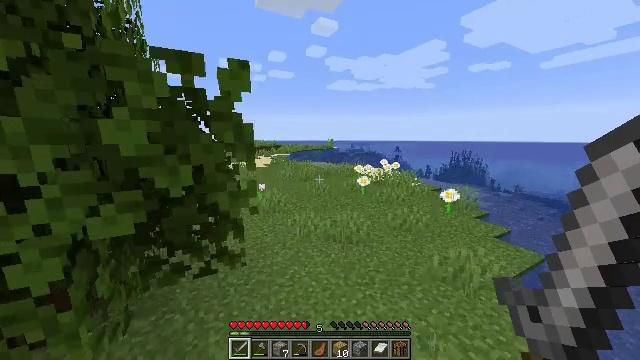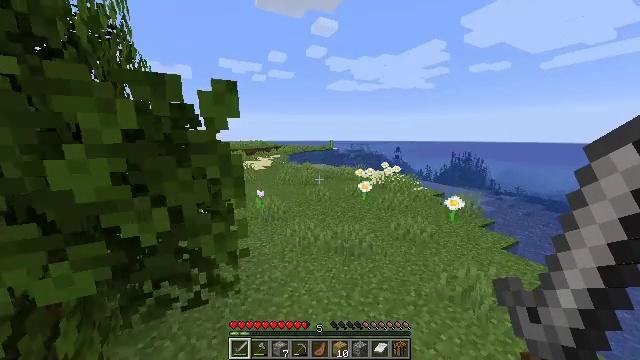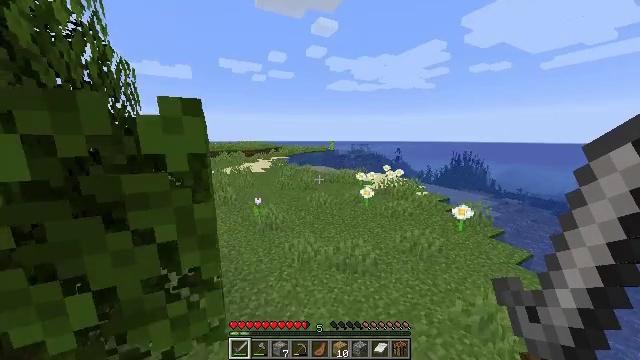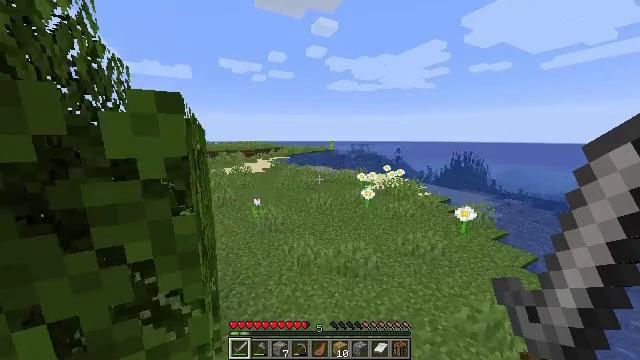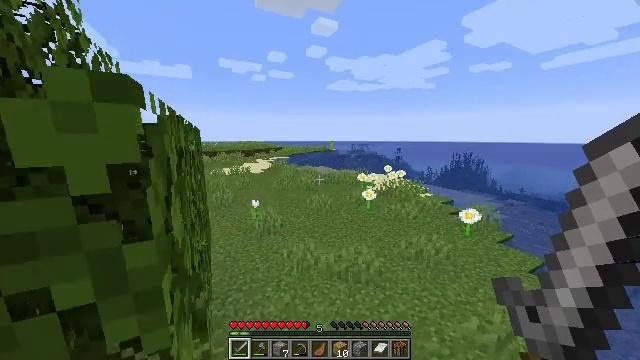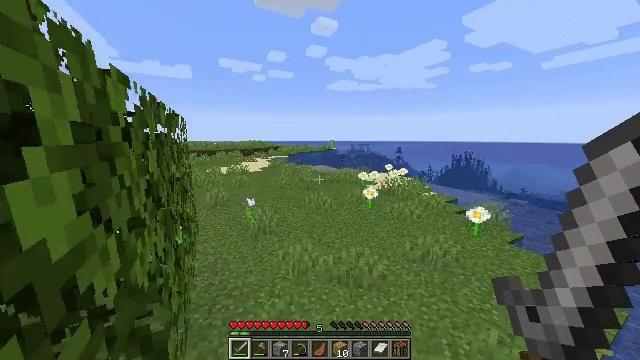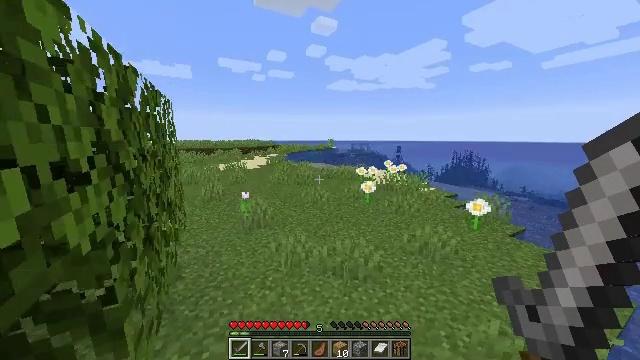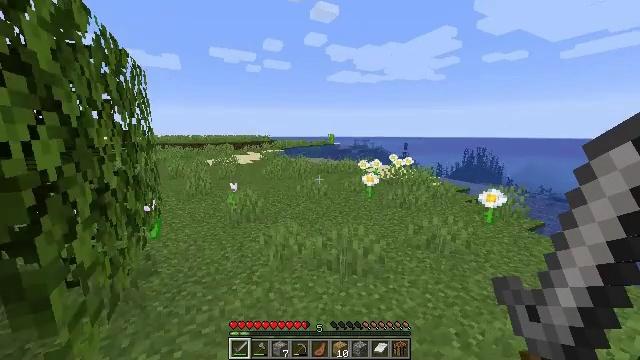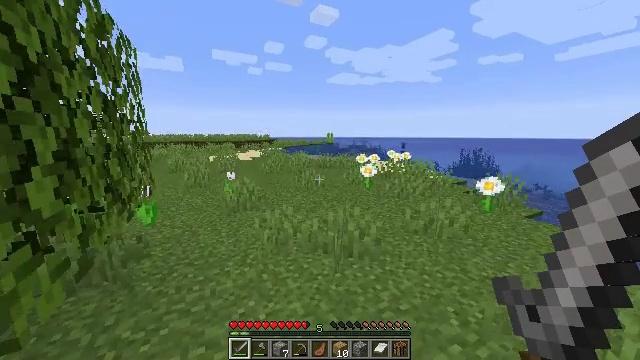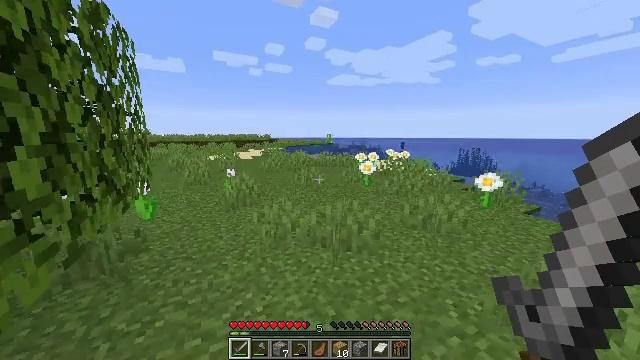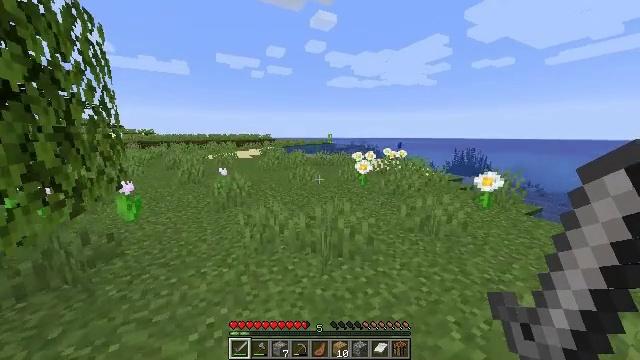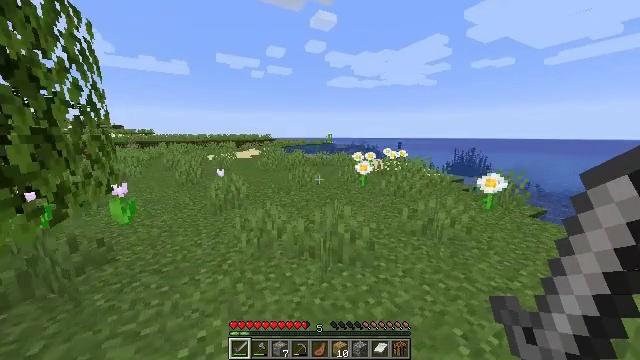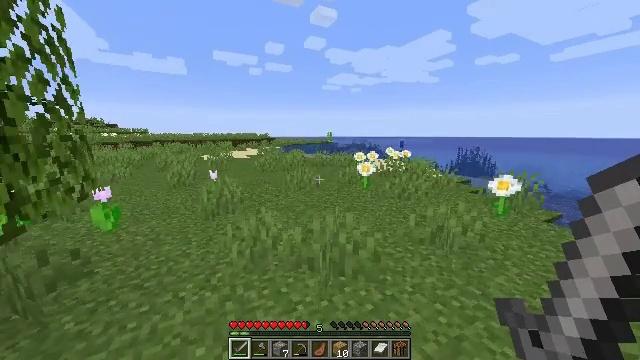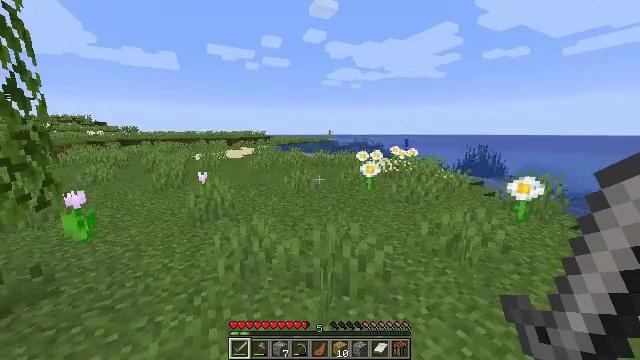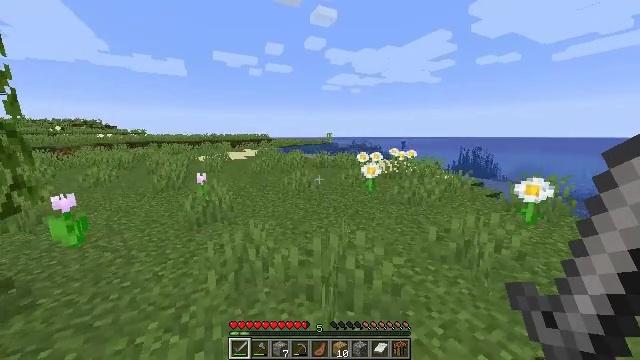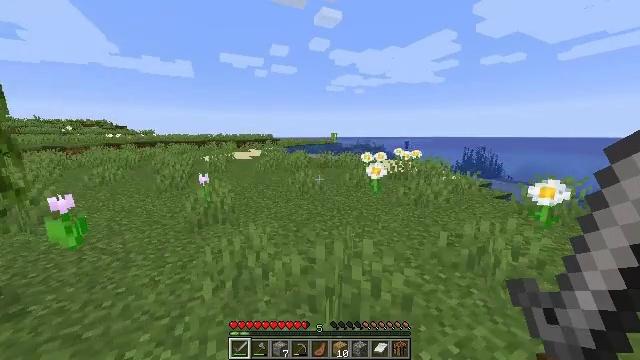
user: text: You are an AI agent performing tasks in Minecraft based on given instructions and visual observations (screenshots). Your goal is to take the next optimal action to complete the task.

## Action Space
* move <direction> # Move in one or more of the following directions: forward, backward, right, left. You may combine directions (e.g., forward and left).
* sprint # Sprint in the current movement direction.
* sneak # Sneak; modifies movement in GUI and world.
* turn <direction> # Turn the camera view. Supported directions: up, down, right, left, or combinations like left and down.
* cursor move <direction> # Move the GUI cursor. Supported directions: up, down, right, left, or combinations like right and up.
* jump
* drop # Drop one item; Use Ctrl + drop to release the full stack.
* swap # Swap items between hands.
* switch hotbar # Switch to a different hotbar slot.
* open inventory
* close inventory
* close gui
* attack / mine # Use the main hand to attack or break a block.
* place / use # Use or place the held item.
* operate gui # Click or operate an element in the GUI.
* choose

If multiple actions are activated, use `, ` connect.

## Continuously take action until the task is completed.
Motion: motion action
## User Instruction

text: Break the sugar cane.
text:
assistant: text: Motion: move forward, sprint
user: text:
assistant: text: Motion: move forward, sprint
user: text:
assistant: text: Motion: move forward, sprint
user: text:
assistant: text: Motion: move forward, sprint
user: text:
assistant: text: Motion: move forward, sprint
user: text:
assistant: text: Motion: move forward, sprint
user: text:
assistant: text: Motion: move forward, sprint
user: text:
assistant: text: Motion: move forward, sprint
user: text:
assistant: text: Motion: move forward, sprint
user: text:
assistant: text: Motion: move forward, sprint
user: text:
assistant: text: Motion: move forward, sprint
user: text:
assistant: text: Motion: move forward, sprint
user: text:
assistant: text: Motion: move forward, sprint
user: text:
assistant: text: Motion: move forward, sprint
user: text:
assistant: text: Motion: move forward, sprint, turn left
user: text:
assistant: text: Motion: move forward, sprint, turn left
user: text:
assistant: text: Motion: move forward, sprint, turn left
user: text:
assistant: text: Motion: move forward, sprint, turn left
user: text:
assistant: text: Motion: move forward, sprint
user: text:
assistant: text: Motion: move forward, sprint, turn left
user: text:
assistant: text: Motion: move forward, sprint, turn left
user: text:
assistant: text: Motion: move forward, sprint, turn left
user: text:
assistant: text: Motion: move forward, sprint, turn left
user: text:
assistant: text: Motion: move forward, sprint, turn left
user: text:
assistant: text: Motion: move forward, sprint, turn left
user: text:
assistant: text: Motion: move forward, sprint, turn left and up
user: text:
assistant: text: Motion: move forward, sprint, turn left
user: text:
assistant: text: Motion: move forward, sprint
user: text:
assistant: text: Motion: move forward, sprint
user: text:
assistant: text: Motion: move forward, sprint